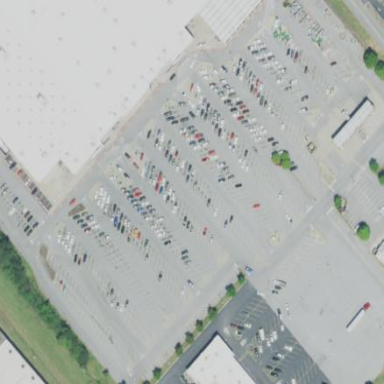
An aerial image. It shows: Retail area.